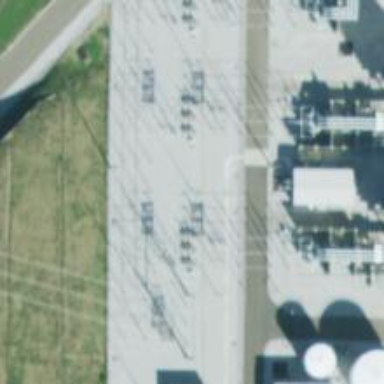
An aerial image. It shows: Switch for power supply.